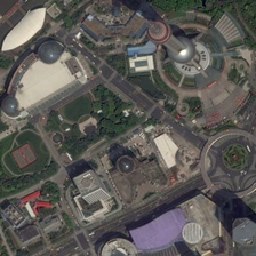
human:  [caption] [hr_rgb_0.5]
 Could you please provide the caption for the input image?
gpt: There is an advertisement near the Oriental Pearl TV Tower, which is decorated with several trees.

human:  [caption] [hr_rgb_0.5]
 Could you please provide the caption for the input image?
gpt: Near the Oriental Pearl TV Tower, there is an advertisement decorated with several trees.

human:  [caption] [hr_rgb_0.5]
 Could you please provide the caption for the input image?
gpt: on the bank of a river  a television tower and some other buildings are standing at the corner of an intersection of six roads .

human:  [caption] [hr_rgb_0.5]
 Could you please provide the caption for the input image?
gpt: The shopping mall is just on the side of the road in this business district.

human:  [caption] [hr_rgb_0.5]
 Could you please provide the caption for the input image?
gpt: The big shopping mall is on the side of the road in this commercial district.